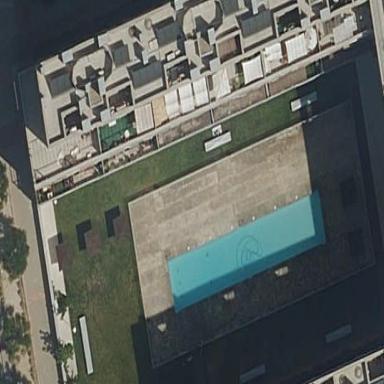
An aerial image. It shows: Residential apartments building.